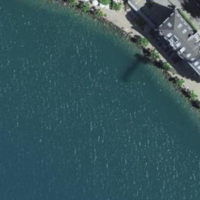
EUNIS habitat code: 14
Species observed at this site:
Chroicocephalus ridibundus
Aythya fuligula
Podiceps cristatus
Cygnus olor
Fulica atra
Anas platyrhynchos